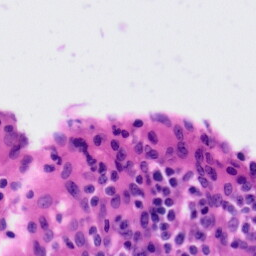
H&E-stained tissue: Tonsil